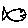
Label: fish